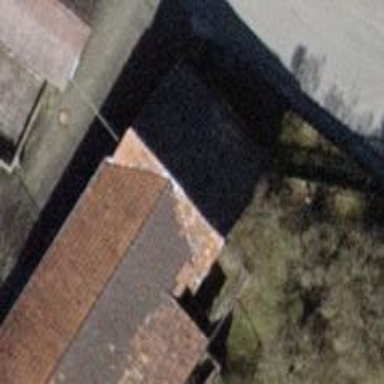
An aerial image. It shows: Restaurant.